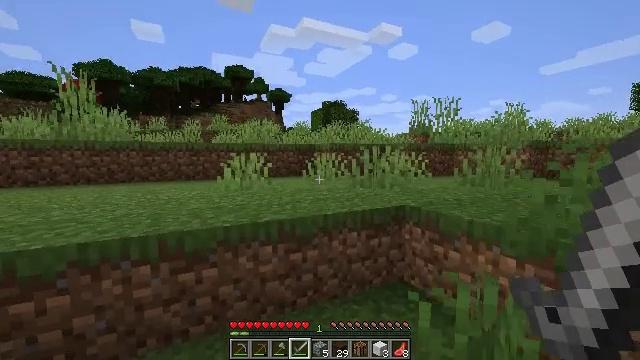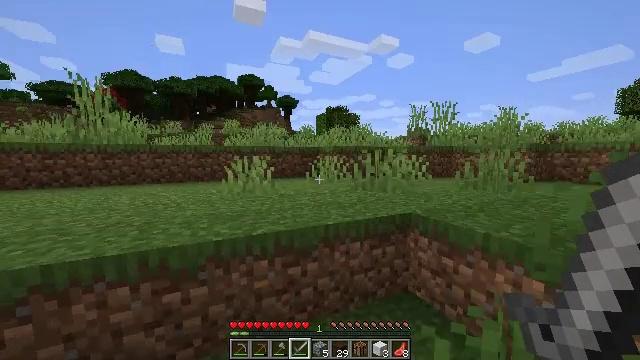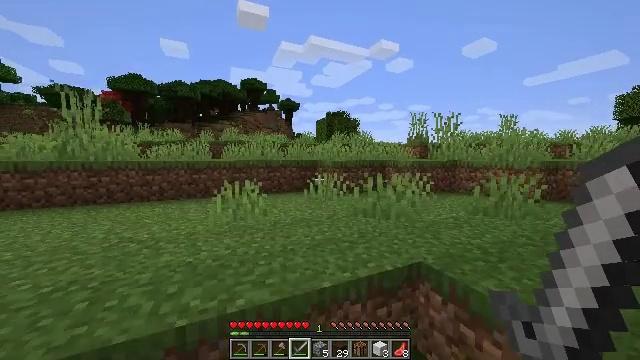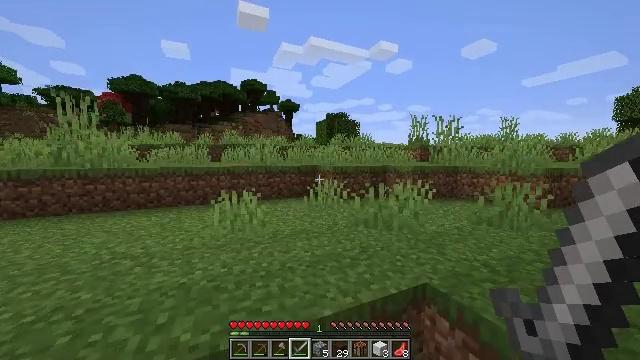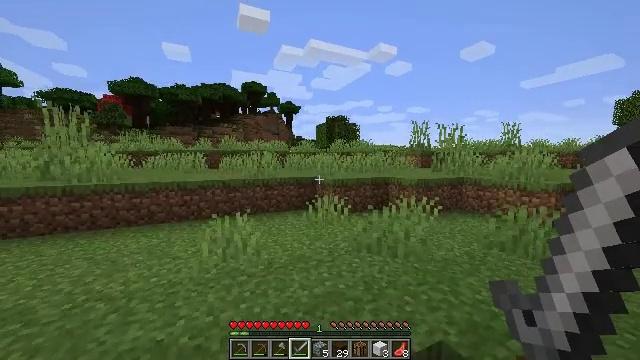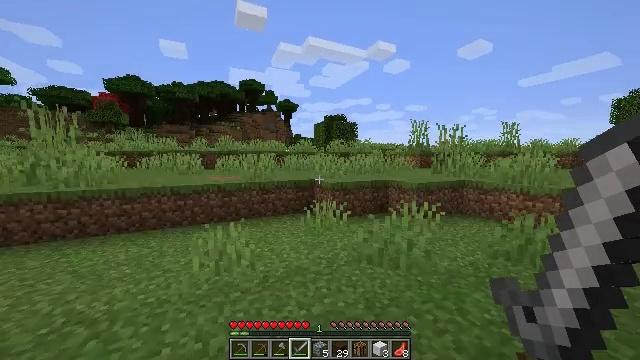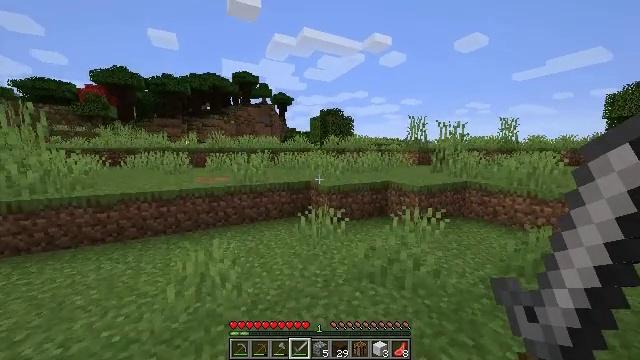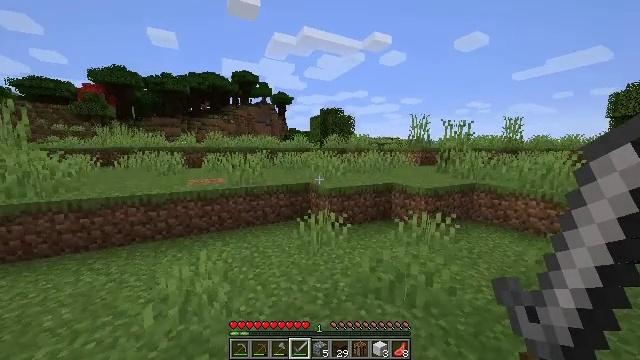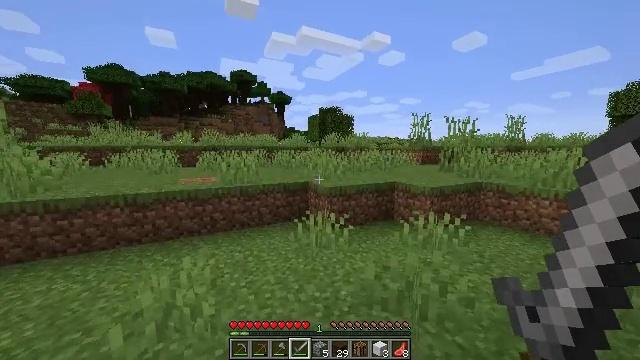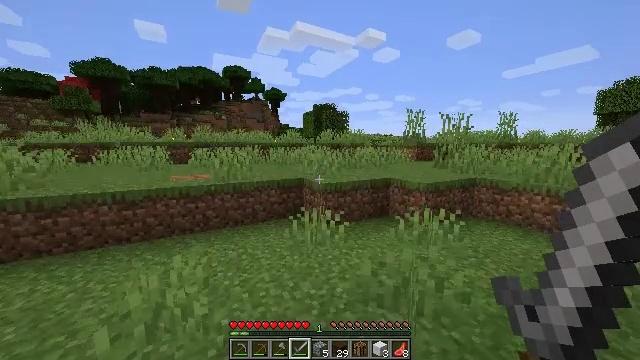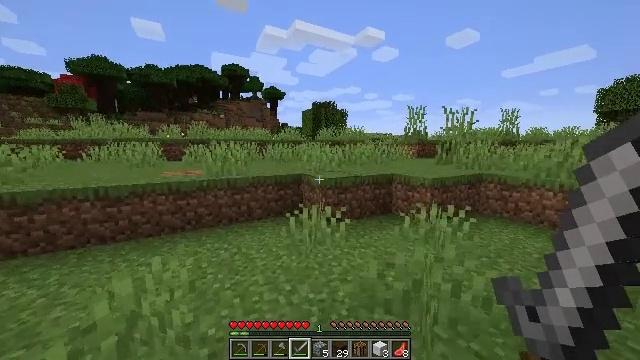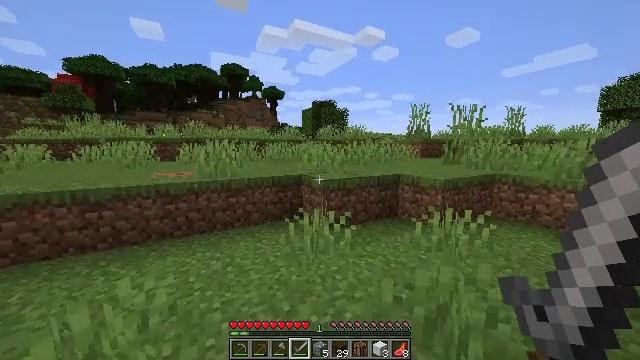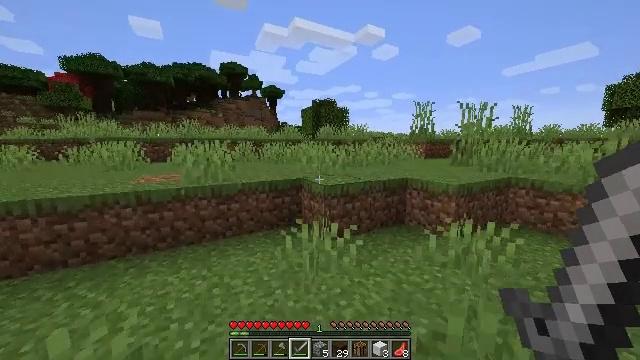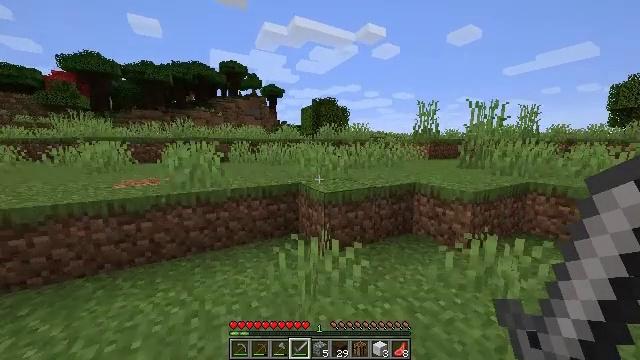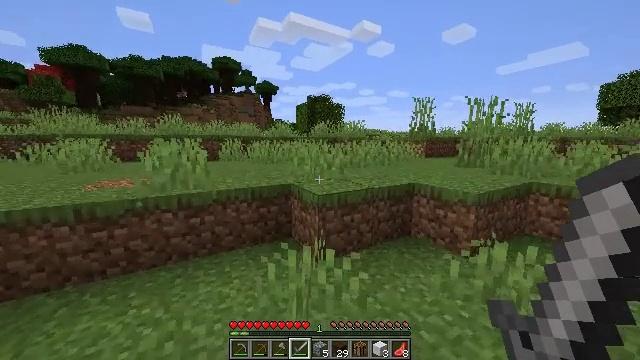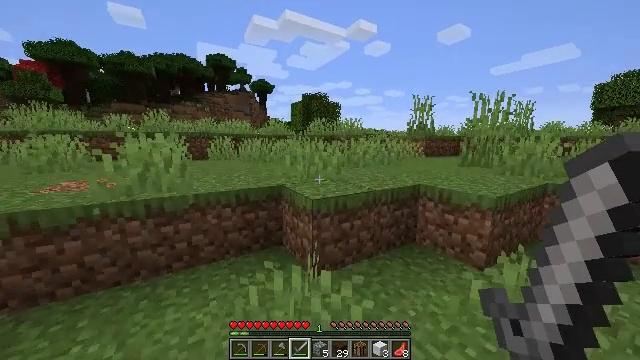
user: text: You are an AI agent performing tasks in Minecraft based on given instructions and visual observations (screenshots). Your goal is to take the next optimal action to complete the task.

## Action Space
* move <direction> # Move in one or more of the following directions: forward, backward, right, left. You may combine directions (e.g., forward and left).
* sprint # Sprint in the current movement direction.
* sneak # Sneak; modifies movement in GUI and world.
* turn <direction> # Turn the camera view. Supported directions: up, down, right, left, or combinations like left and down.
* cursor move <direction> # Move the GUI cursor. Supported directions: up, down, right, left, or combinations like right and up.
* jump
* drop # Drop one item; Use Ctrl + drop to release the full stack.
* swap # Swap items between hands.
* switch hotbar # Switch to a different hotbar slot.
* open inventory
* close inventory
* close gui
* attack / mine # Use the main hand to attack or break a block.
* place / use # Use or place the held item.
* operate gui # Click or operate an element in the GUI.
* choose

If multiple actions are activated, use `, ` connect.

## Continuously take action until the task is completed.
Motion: motion action
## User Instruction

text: Attack the ground to gather sand.
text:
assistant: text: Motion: move forward, sprint, turn left
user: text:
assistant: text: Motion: move forward, sprint, jump
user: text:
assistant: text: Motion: move forward, sprint, jump
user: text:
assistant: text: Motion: move forward, sprint, jump
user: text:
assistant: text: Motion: move forward, sprint, jump
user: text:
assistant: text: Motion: move forward, sprint, turn right and down, jump
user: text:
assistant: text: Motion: move forward, sprint
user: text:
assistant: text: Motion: move forward, sprint
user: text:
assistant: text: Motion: move forward, sprint, turn right
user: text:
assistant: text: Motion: move forward, sprint
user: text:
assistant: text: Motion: move forward, sprint
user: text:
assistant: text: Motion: move forward, sprint
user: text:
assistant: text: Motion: move forward, sprint
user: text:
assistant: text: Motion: move forward, sprint, turn right
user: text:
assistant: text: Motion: move forward, sprint, turn right
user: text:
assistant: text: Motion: move forward, sprint
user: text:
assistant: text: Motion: move forward, sprint, turn down
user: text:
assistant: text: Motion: move forward, sprint, jump
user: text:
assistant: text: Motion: move forward, sprint, jump
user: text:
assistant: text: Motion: move forward, sprint, jump
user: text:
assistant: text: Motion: move forward, sprint, jump
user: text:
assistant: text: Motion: move forward, sprint, jump
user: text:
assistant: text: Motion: move forward, sprint, jump
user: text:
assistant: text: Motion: move forward, sprint, jump
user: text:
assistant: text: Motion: move forward, sprint, jump
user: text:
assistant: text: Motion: move forward, sprint, jump
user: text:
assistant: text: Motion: move forward, sprint, jump
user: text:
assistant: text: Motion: move forward, sprint, jump
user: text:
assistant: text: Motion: move forward, sprint, jump
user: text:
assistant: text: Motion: move forward, sprint, jump